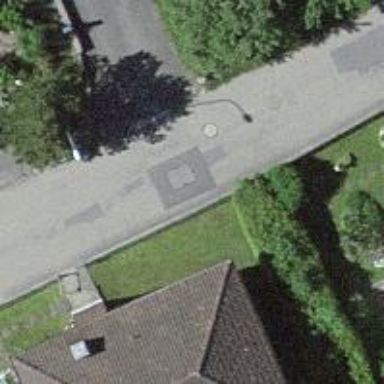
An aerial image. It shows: Paved residential road.